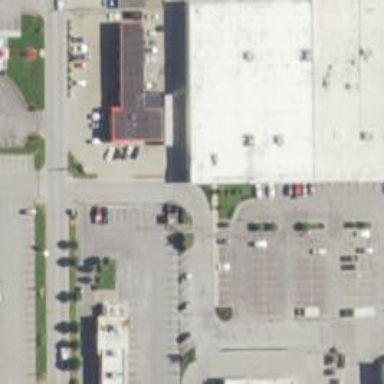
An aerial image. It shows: Department store building.